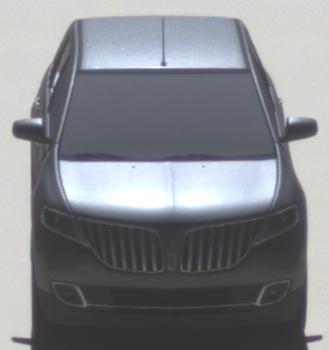
Make: Lincoln
Model: MKX
Detailed model: Gen. 1 CD3
Model produced from: 2010
Model produced until: 2015
Doors: 5
Color: gray
Road condition: dry road
Daytime: midday
Contrast: high contrast